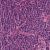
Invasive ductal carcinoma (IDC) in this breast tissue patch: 1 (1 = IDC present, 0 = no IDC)